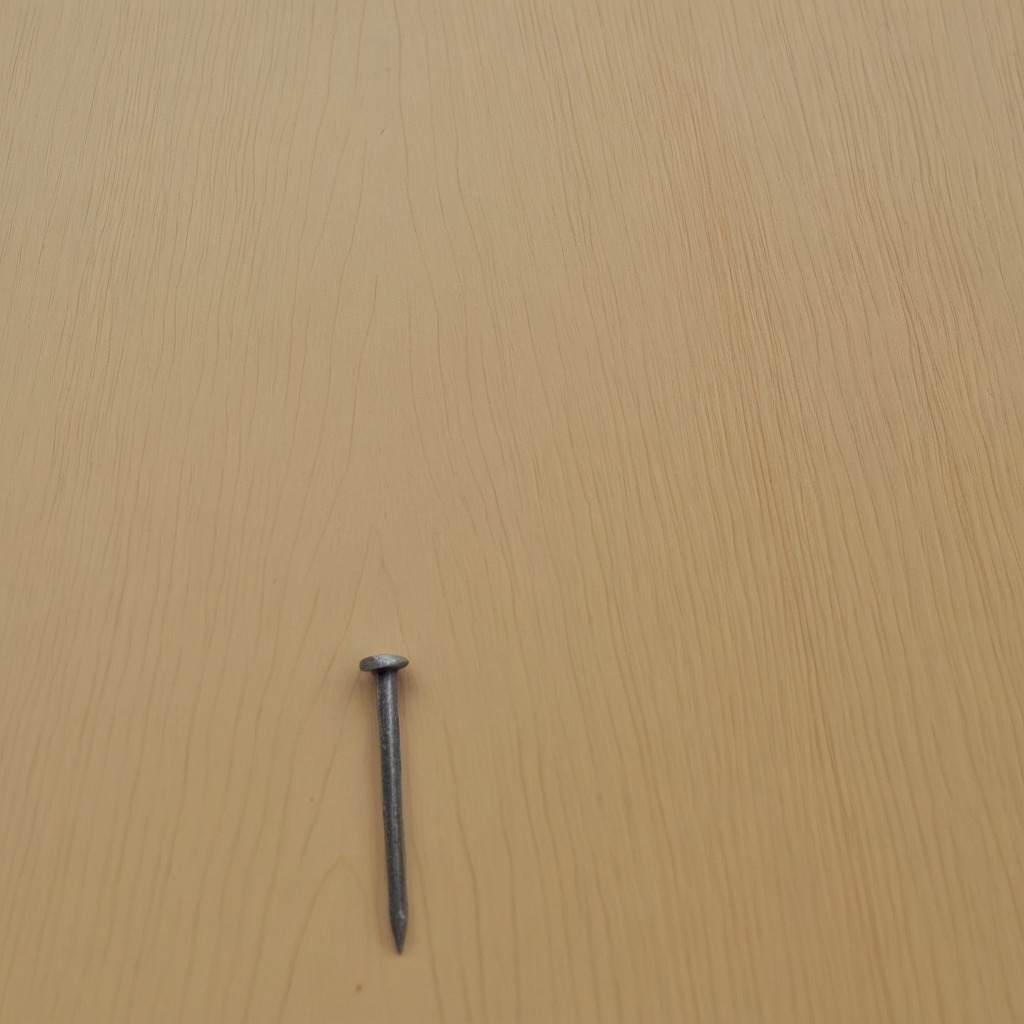
An iron nail is lying on a plywood surface in a paint workshop lit by afternoon window light.